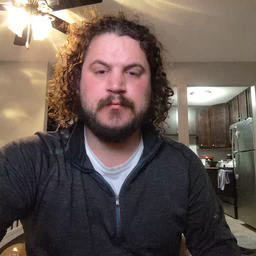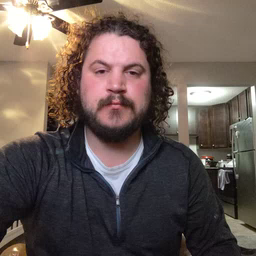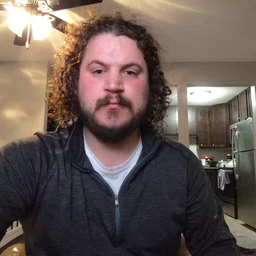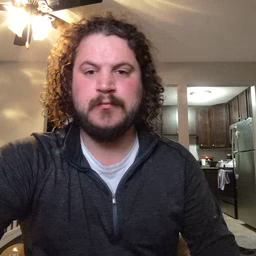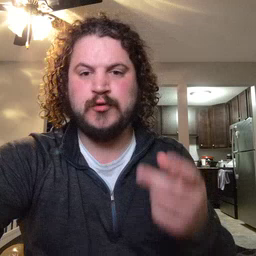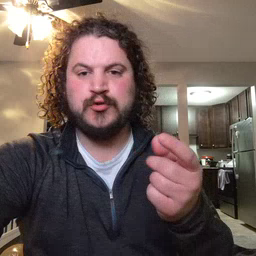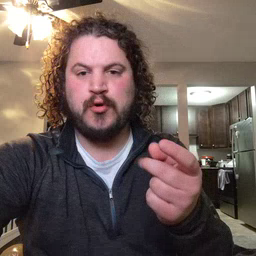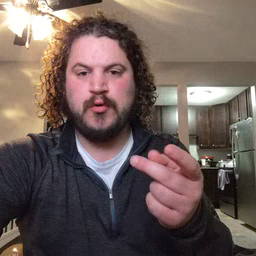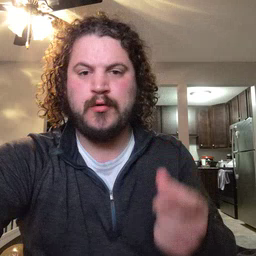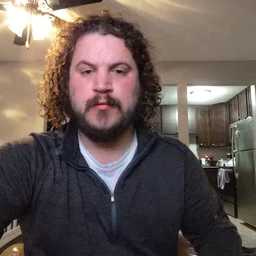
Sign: dog